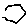
Label: hexagon